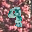
Label: 9